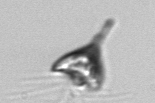
Label: Pyramimonas_longicauda